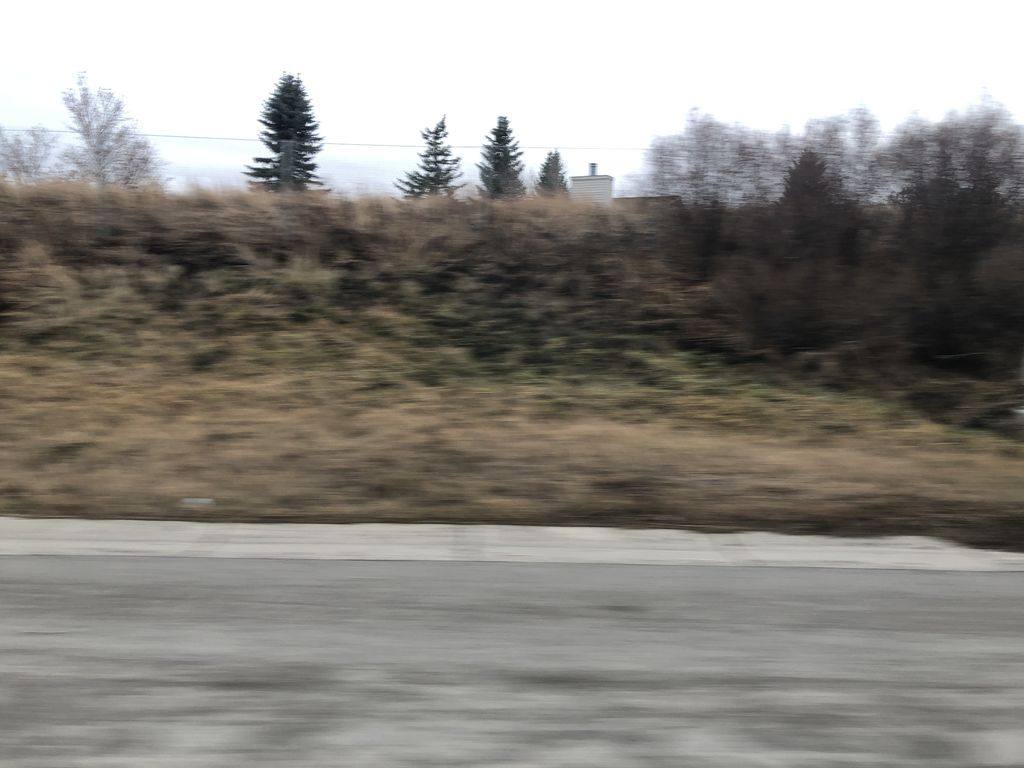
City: calgary